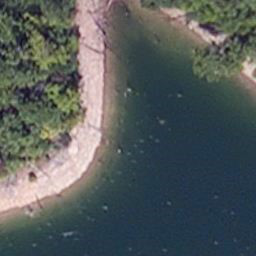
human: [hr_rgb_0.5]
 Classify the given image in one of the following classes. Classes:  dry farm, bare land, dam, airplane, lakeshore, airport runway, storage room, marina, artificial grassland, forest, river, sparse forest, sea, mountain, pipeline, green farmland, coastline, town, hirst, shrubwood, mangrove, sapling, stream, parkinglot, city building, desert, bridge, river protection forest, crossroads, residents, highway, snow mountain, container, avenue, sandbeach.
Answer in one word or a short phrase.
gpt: lakeshore